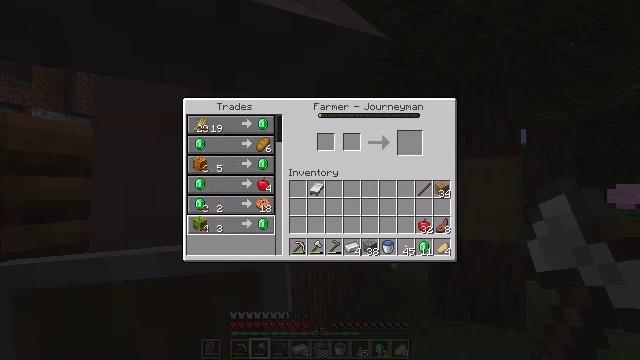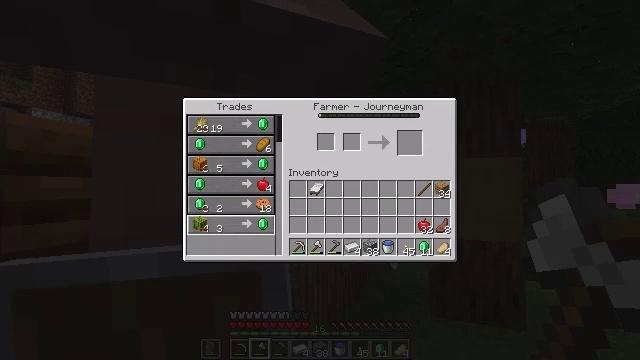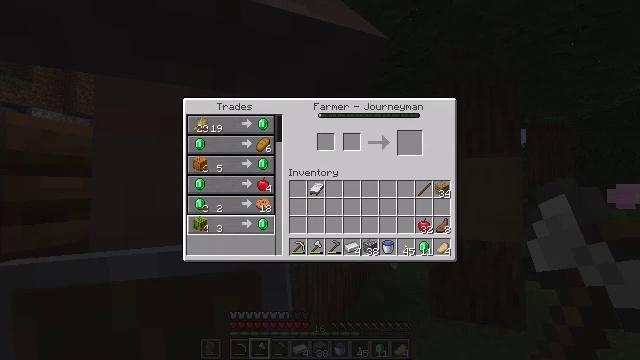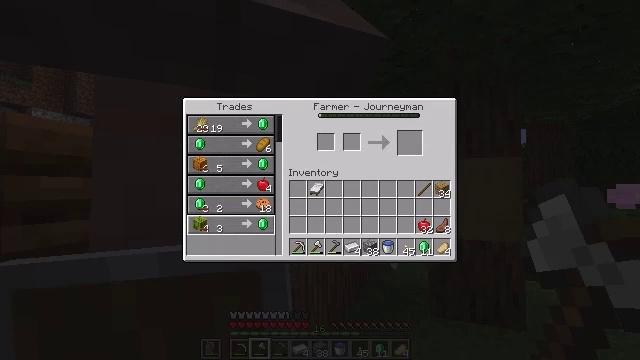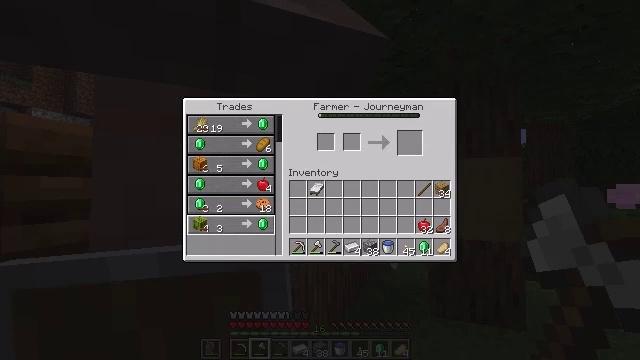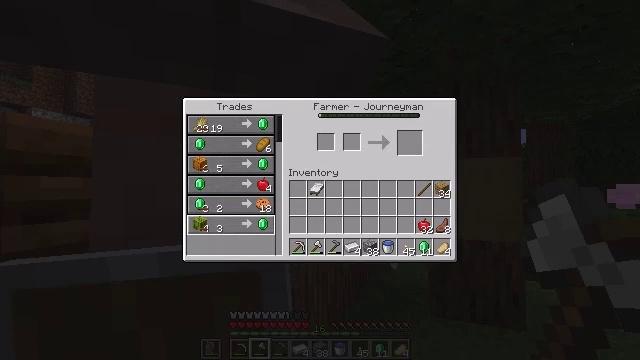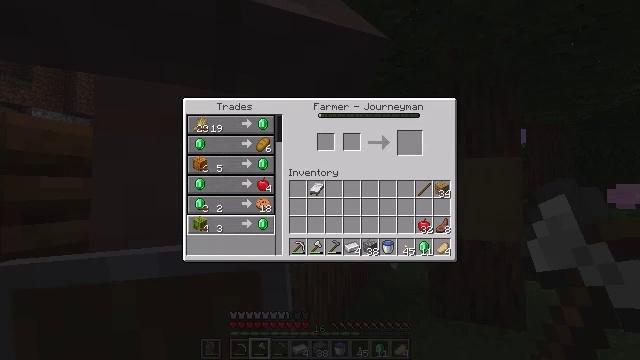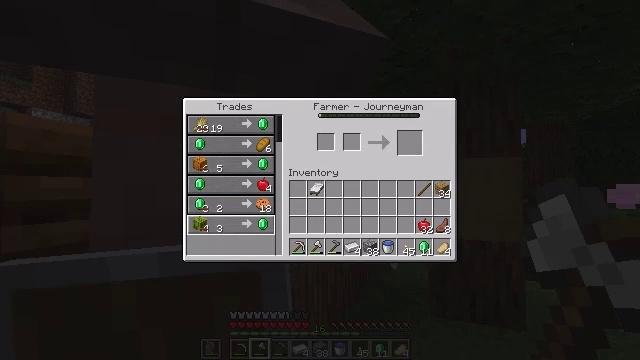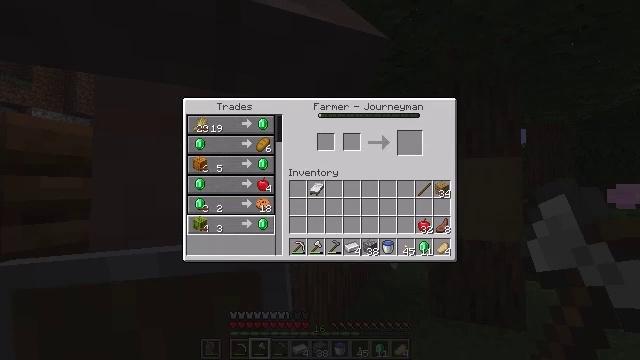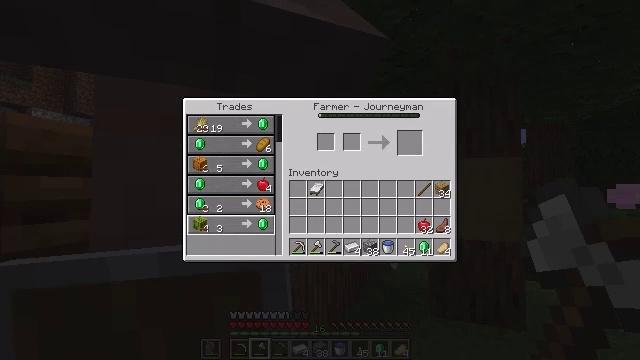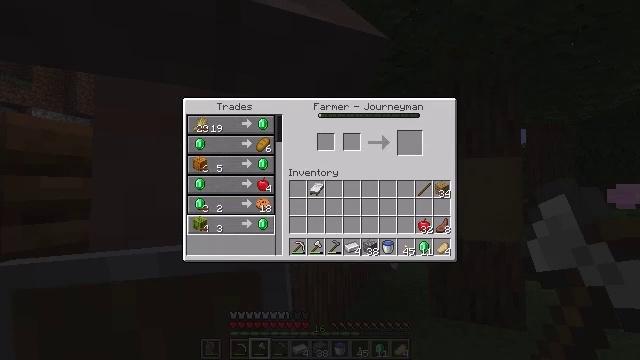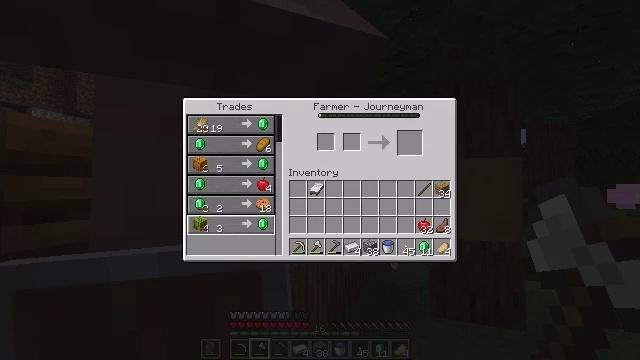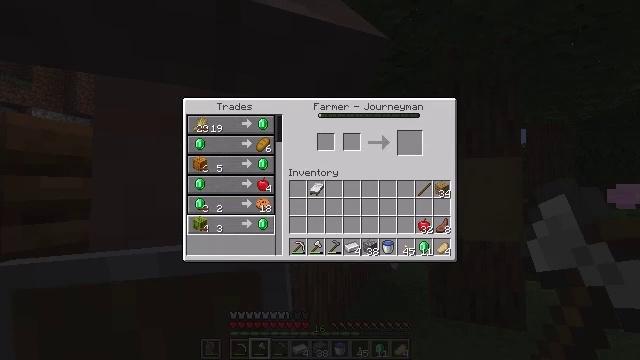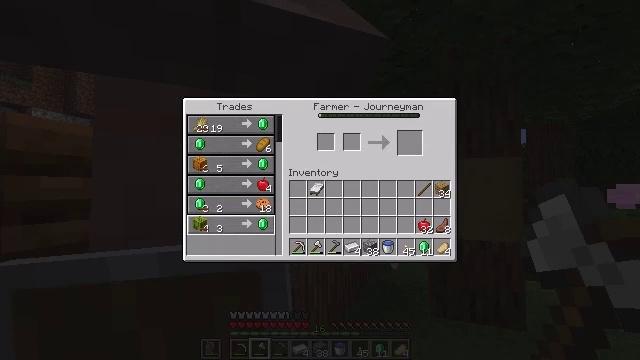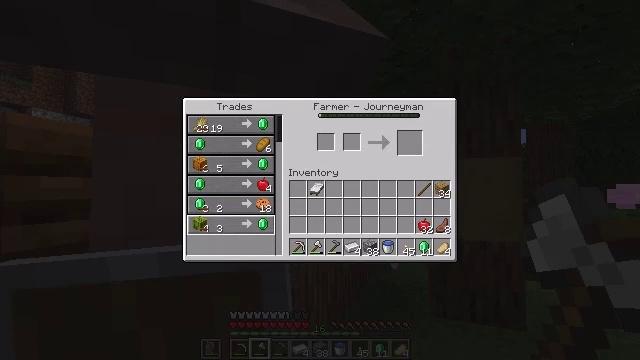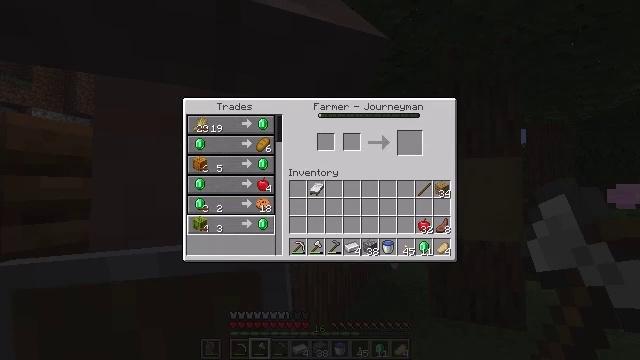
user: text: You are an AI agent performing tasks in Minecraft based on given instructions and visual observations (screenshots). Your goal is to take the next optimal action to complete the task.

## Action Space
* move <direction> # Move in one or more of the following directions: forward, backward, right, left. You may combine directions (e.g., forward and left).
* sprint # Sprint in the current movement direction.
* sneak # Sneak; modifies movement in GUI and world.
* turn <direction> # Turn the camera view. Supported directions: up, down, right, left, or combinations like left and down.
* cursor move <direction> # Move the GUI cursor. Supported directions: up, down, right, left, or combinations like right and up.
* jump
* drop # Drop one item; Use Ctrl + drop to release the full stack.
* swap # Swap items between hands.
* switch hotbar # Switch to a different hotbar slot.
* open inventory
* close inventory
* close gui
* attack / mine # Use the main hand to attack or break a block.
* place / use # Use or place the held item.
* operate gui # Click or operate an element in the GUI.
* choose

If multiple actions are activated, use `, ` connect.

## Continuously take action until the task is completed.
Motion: motion action
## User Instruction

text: Get a cookie using the crafting table.
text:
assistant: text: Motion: no_op
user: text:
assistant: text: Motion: no_op
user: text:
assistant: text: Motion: no_op
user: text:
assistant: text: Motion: no_op
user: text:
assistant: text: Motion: operate gui
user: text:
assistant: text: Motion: operate gui
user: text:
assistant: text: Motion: operate gui
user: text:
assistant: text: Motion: operate gui
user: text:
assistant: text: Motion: no_op
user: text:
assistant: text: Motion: no_op
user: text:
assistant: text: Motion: no_op
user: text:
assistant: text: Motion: no_op
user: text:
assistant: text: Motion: no_op
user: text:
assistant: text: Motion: no_op
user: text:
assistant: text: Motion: no_op
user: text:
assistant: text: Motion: cursor move up
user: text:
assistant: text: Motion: no_op
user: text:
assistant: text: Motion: no_op
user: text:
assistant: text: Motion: no_op
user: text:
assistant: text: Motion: no_op
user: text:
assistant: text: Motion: operate gui
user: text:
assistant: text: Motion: operate gui
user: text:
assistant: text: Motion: operate gui
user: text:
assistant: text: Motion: no_op
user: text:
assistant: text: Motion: no_op
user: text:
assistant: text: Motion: no_op
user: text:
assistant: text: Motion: no_op
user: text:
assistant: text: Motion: no_op
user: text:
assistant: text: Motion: cursor move right
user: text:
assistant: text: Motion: cursor move right